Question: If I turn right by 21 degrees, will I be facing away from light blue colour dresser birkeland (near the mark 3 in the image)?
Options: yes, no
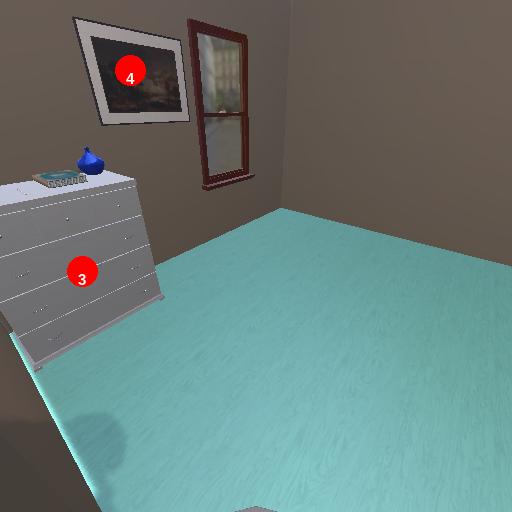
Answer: yes